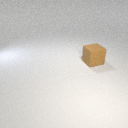
large brown rubber cube